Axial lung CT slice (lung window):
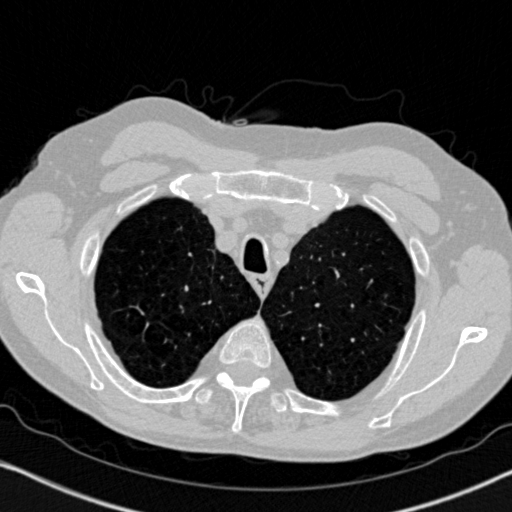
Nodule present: no